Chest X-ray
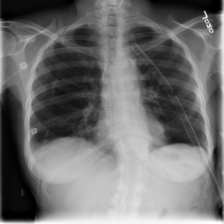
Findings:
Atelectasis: negative
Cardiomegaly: negative
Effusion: negative
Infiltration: negative
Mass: negative
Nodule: negative
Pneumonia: negative
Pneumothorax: positive
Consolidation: negative
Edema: negative
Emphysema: positive
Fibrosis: negative
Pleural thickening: negative
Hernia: negative